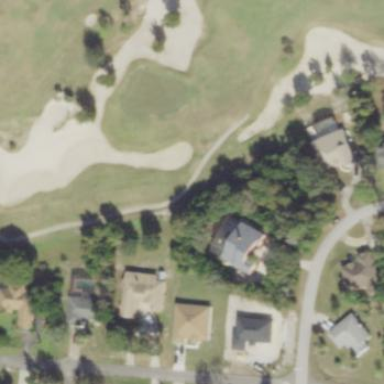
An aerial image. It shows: Golf bunker filled with natural sand.